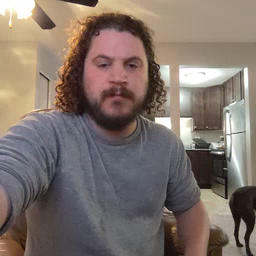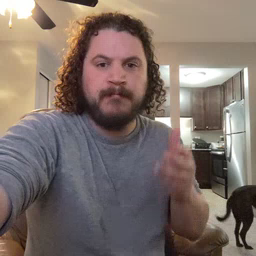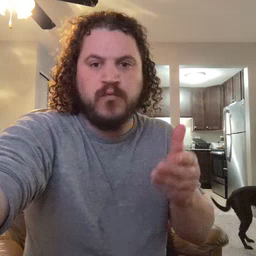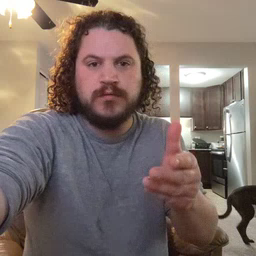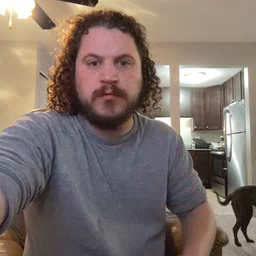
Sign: boat